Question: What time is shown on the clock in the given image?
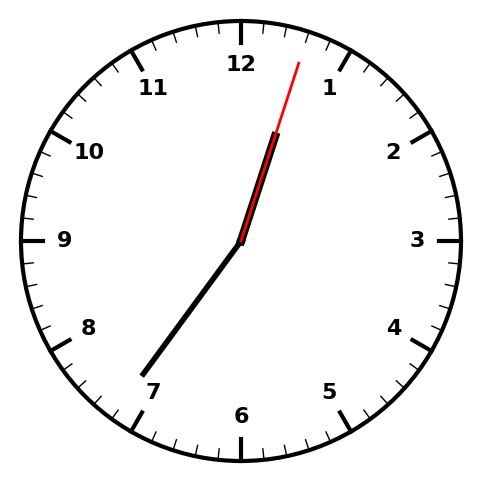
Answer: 12:36:03